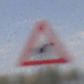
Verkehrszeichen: ReiterLinks
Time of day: Midday
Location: Outdoor (Nature)
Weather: PartlyCloudy
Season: NotSpecified
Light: Natural